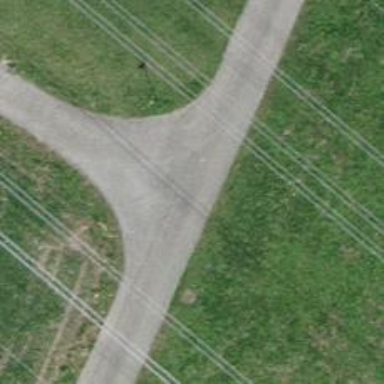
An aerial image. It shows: Asphalt track with grade1 quality.